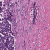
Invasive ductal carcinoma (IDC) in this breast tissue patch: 1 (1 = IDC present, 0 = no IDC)